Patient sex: M
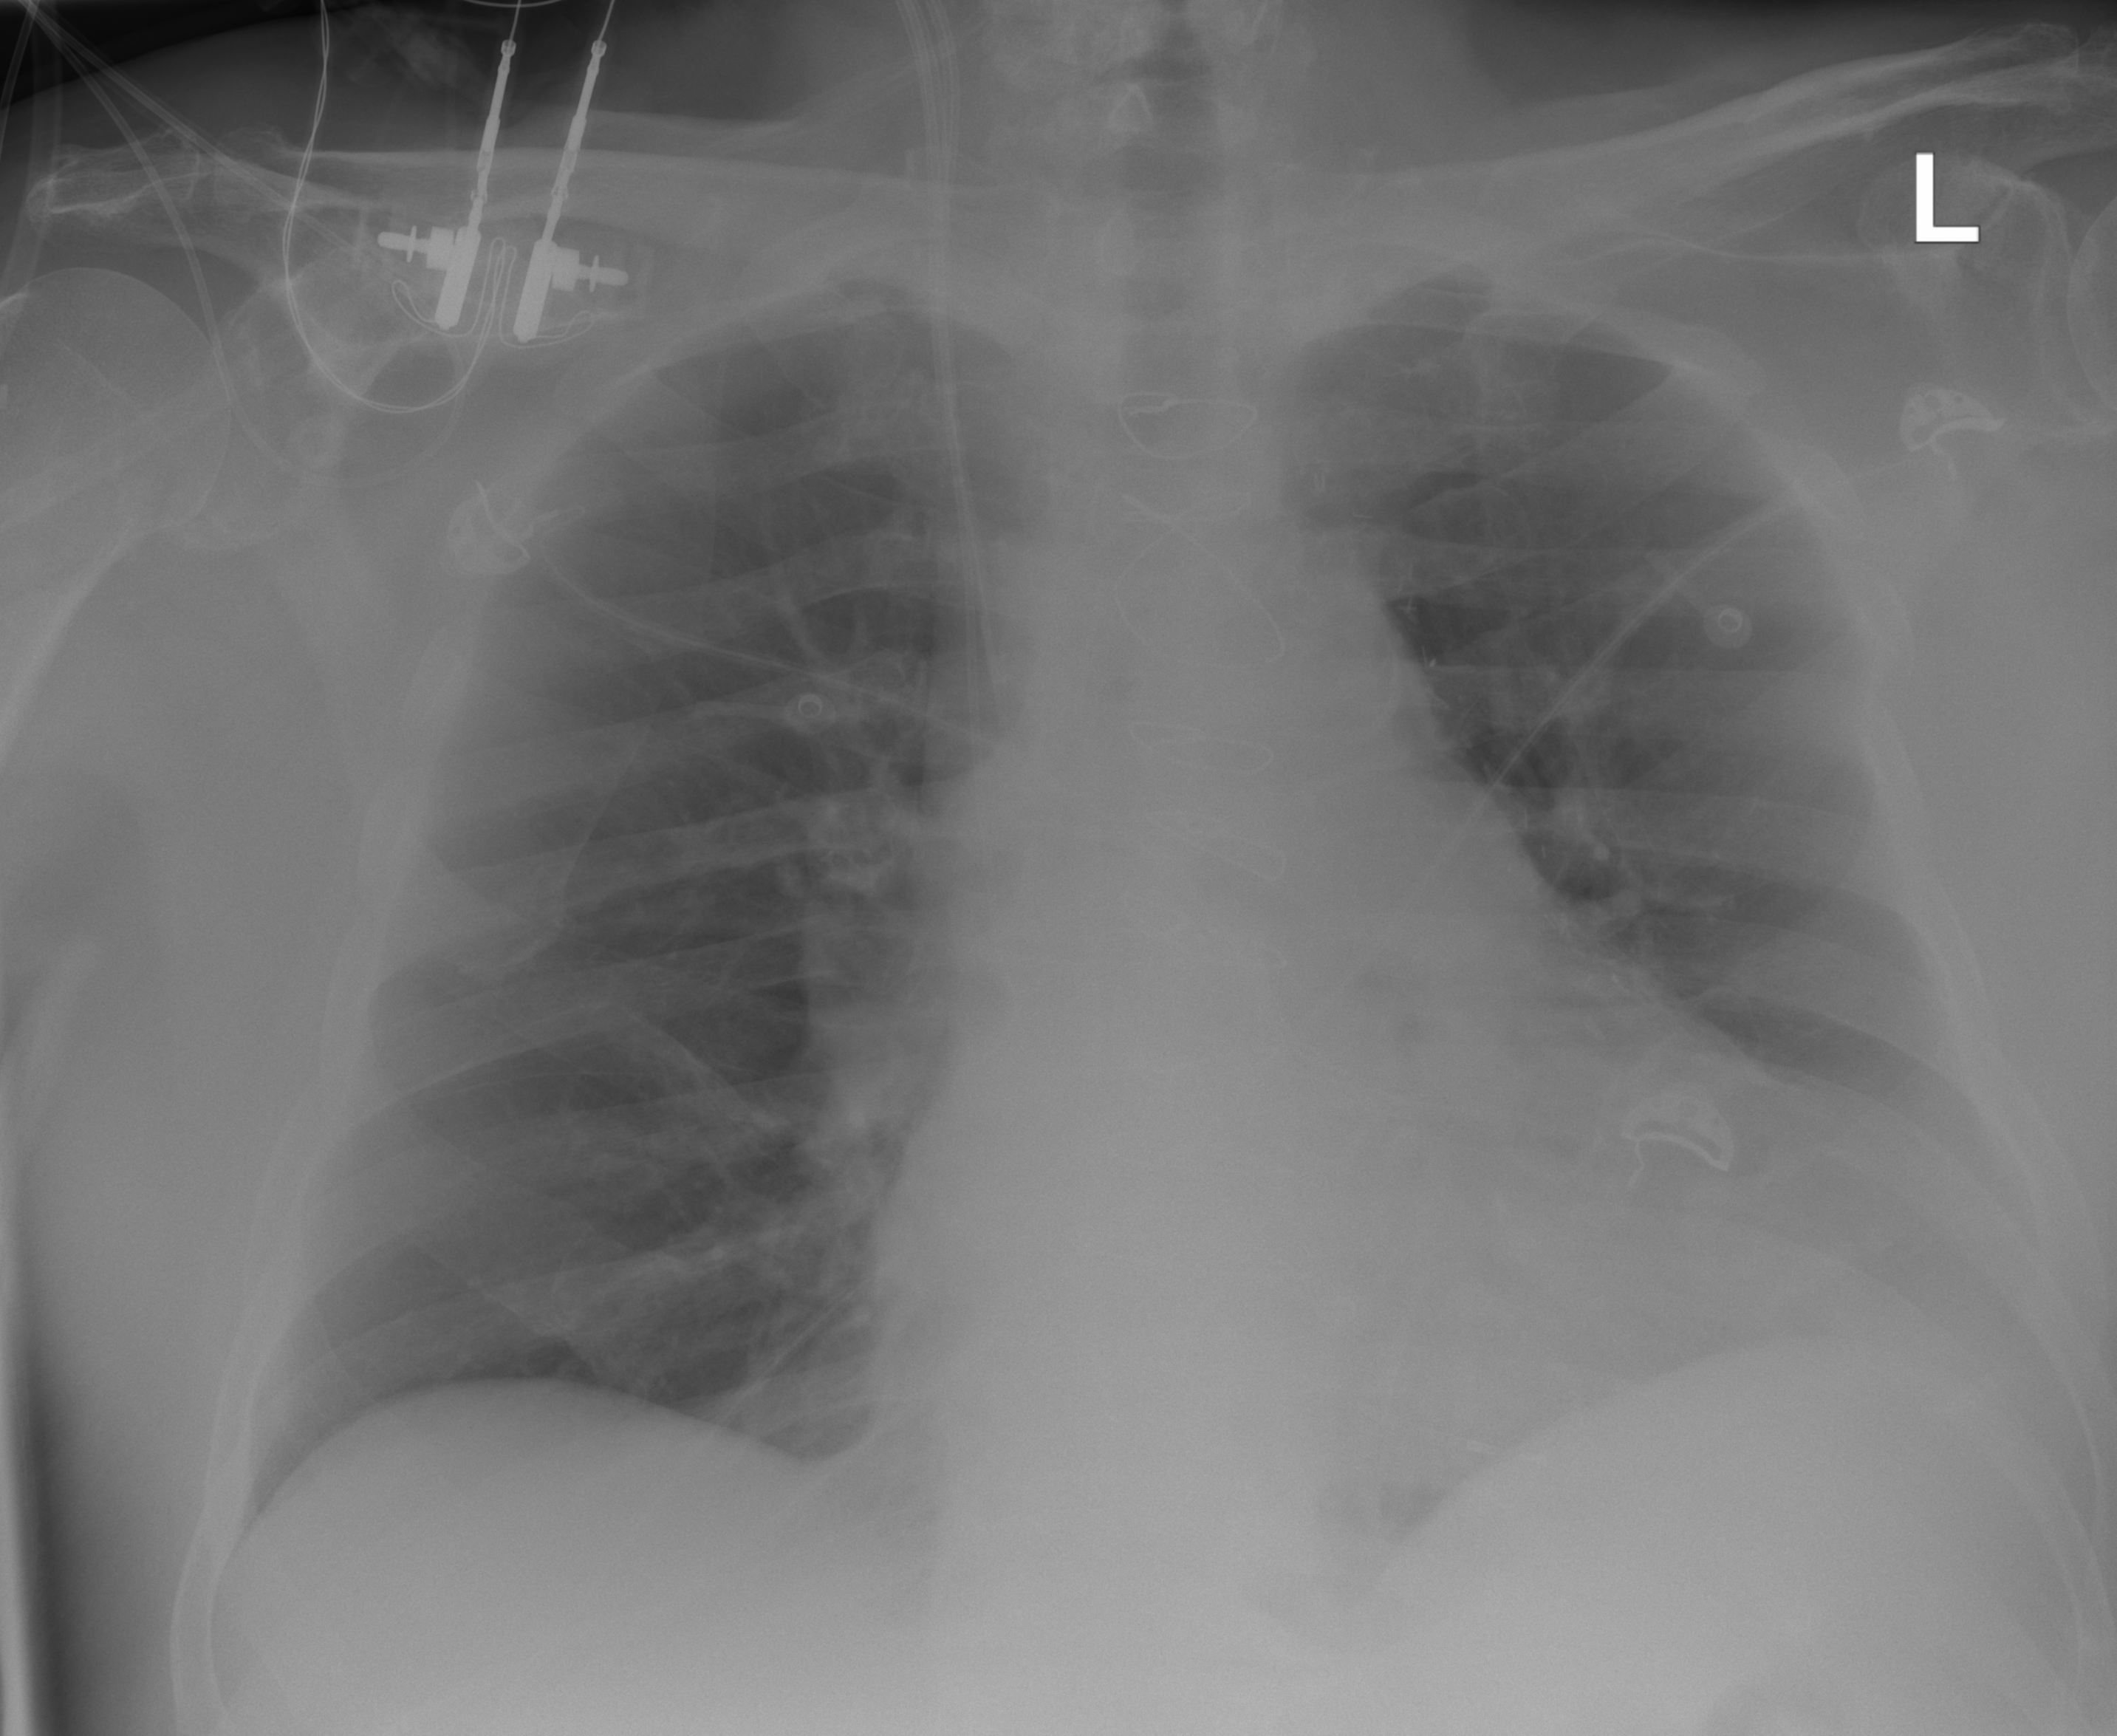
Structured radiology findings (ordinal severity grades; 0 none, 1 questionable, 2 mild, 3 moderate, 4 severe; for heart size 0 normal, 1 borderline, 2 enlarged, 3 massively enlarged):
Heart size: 2
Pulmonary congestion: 0
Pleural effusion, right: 0
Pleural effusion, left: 2
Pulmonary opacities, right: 0
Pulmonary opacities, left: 0
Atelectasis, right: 0
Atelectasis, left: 2